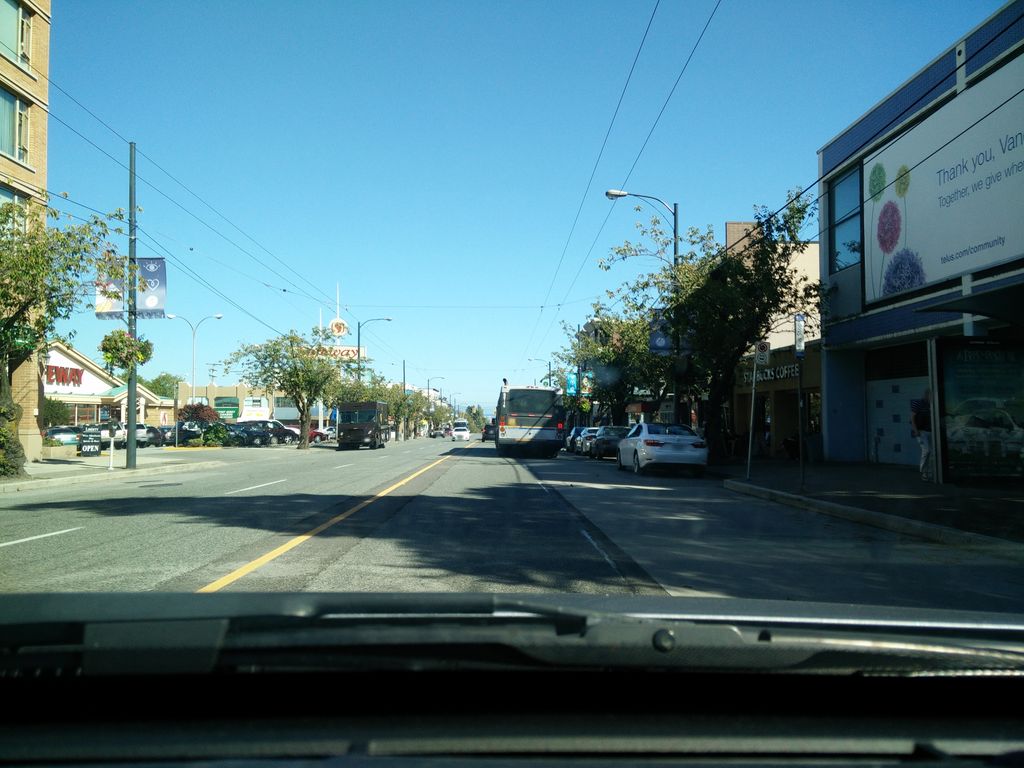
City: vancouver